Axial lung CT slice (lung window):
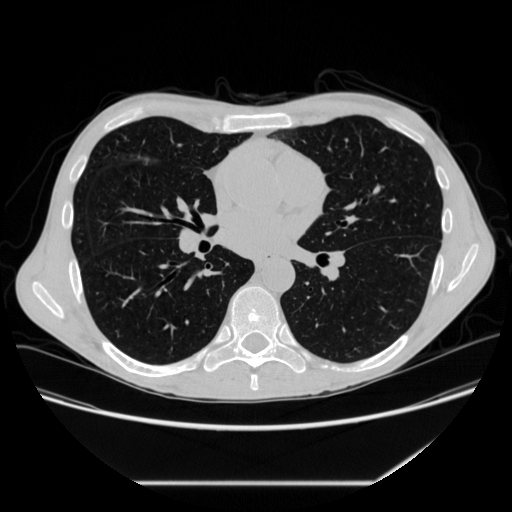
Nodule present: no